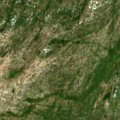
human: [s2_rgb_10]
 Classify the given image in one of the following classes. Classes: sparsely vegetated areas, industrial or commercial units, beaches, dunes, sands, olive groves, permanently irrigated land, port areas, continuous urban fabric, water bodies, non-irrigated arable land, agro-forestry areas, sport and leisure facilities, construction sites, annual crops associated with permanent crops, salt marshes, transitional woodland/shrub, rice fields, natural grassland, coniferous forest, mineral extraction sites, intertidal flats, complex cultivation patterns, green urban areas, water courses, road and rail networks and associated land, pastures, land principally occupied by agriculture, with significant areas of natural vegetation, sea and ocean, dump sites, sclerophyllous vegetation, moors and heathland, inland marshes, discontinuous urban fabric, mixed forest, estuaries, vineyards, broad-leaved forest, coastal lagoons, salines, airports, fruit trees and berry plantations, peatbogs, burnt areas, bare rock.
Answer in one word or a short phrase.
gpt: sclerophyllous vegetation